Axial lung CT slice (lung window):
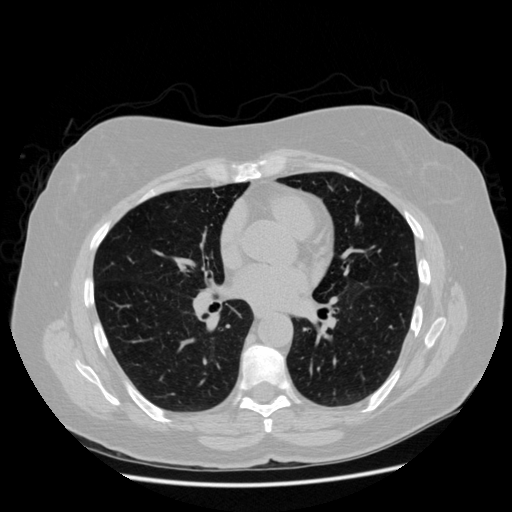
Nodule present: no